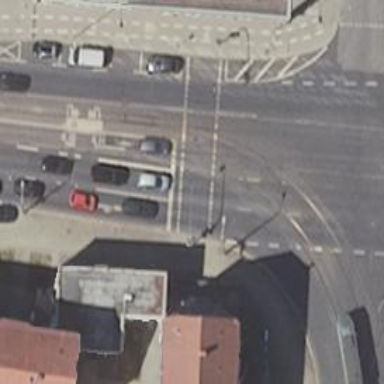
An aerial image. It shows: Railway crossing.